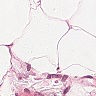
Metastatic tissue present: no